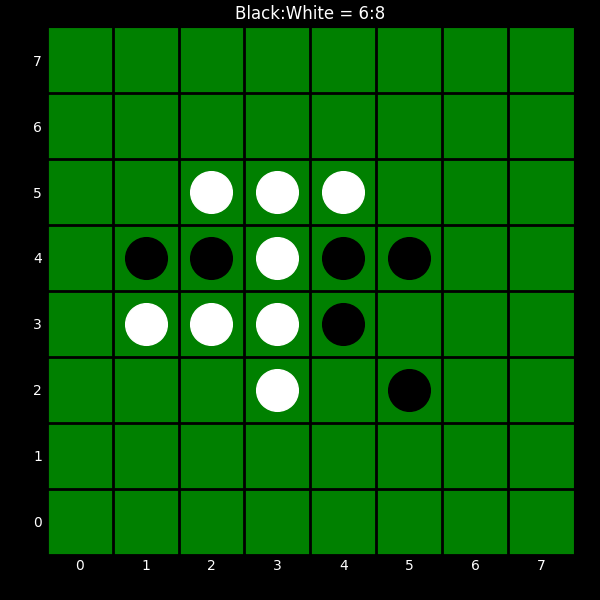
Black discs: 6
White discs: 8